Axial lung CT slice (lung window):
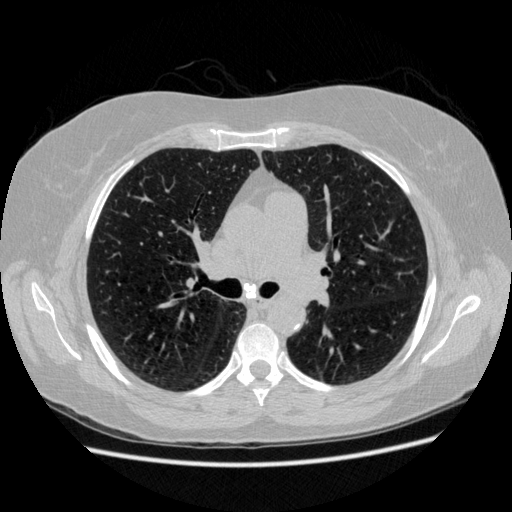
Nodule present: no